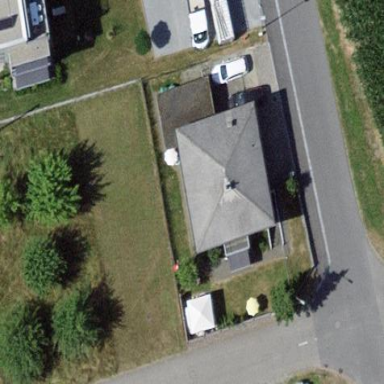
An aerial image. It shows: Simple and straightforward house.